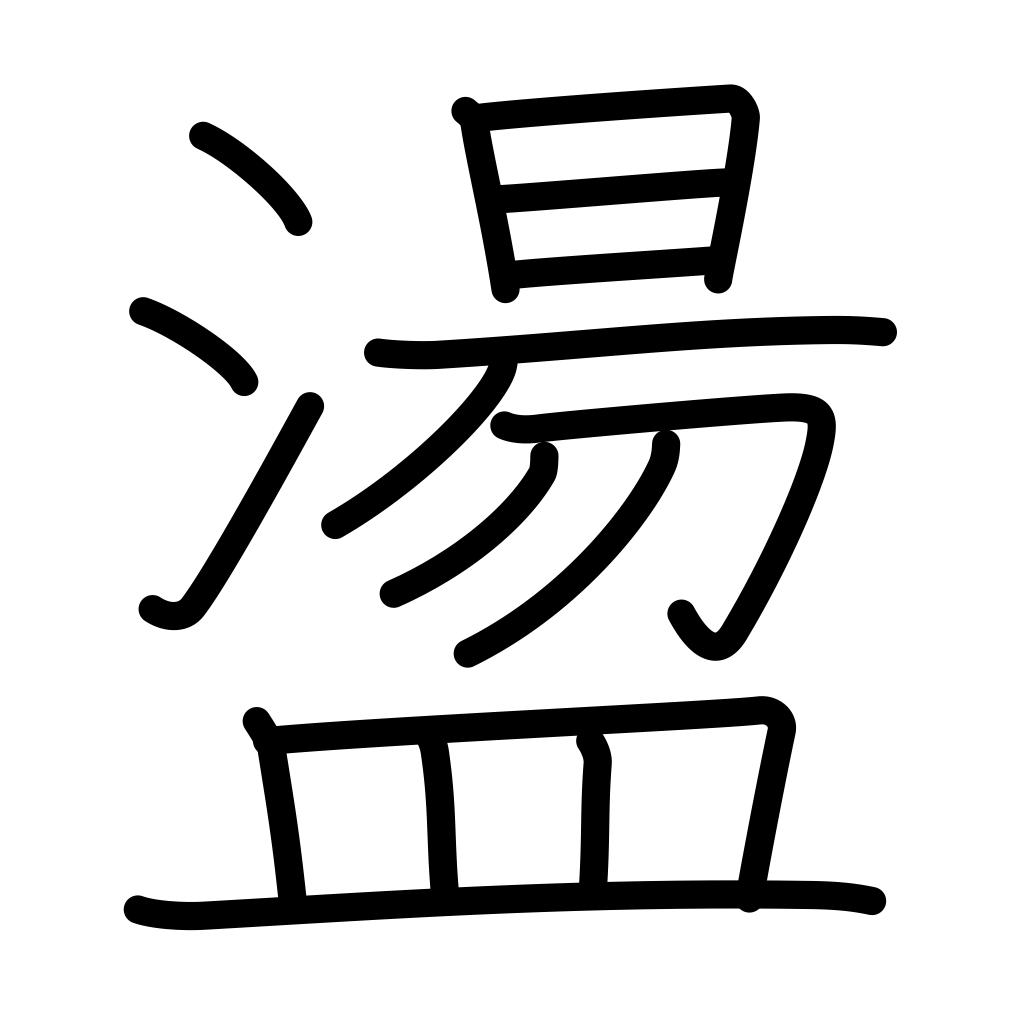
Meaning: melt, be charmed, captivated